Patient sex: M
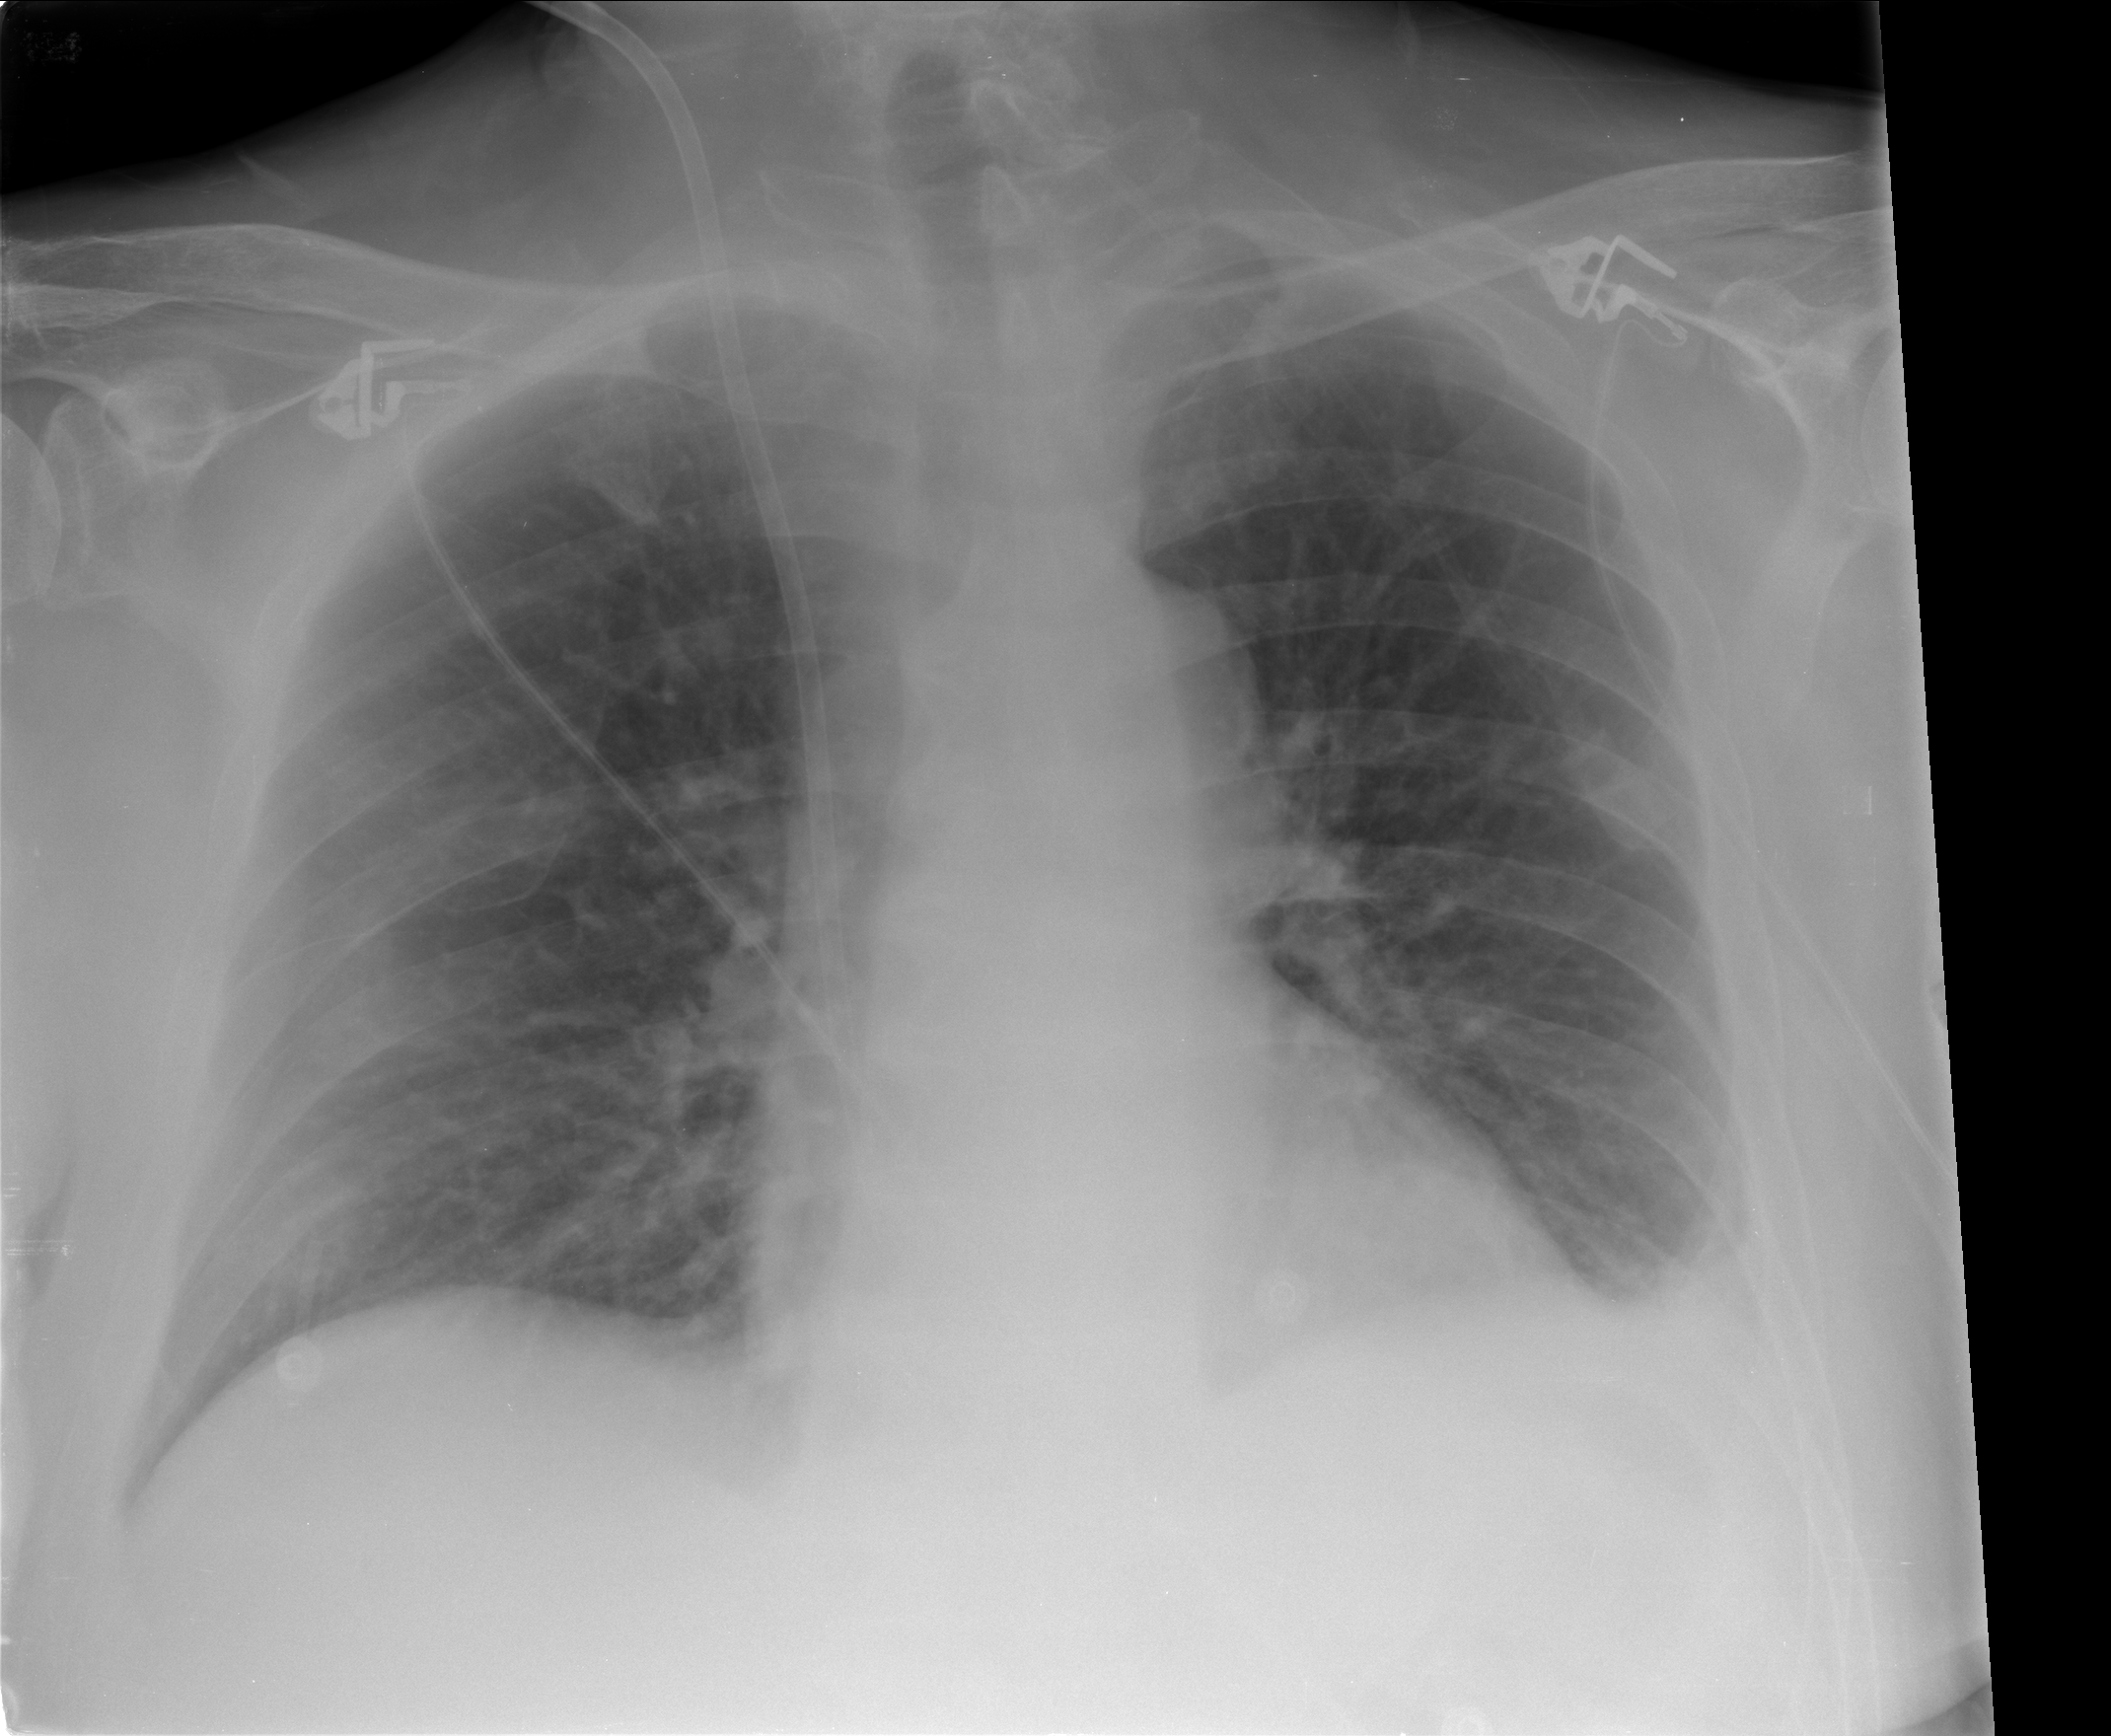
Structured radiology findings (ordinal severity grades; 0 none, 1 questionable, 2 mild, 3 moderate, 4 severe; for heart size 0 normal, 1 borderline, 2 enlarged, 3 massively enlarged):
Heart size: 0
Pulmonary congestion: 2
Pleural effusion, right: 0
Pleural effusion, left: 2
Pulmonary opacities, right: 1
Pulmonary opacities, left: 1
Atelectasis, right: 0
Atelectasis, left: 2